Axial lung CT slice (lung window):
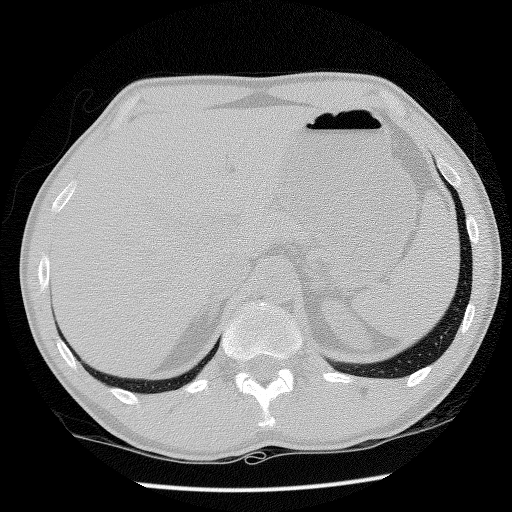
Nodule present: no